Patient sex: M
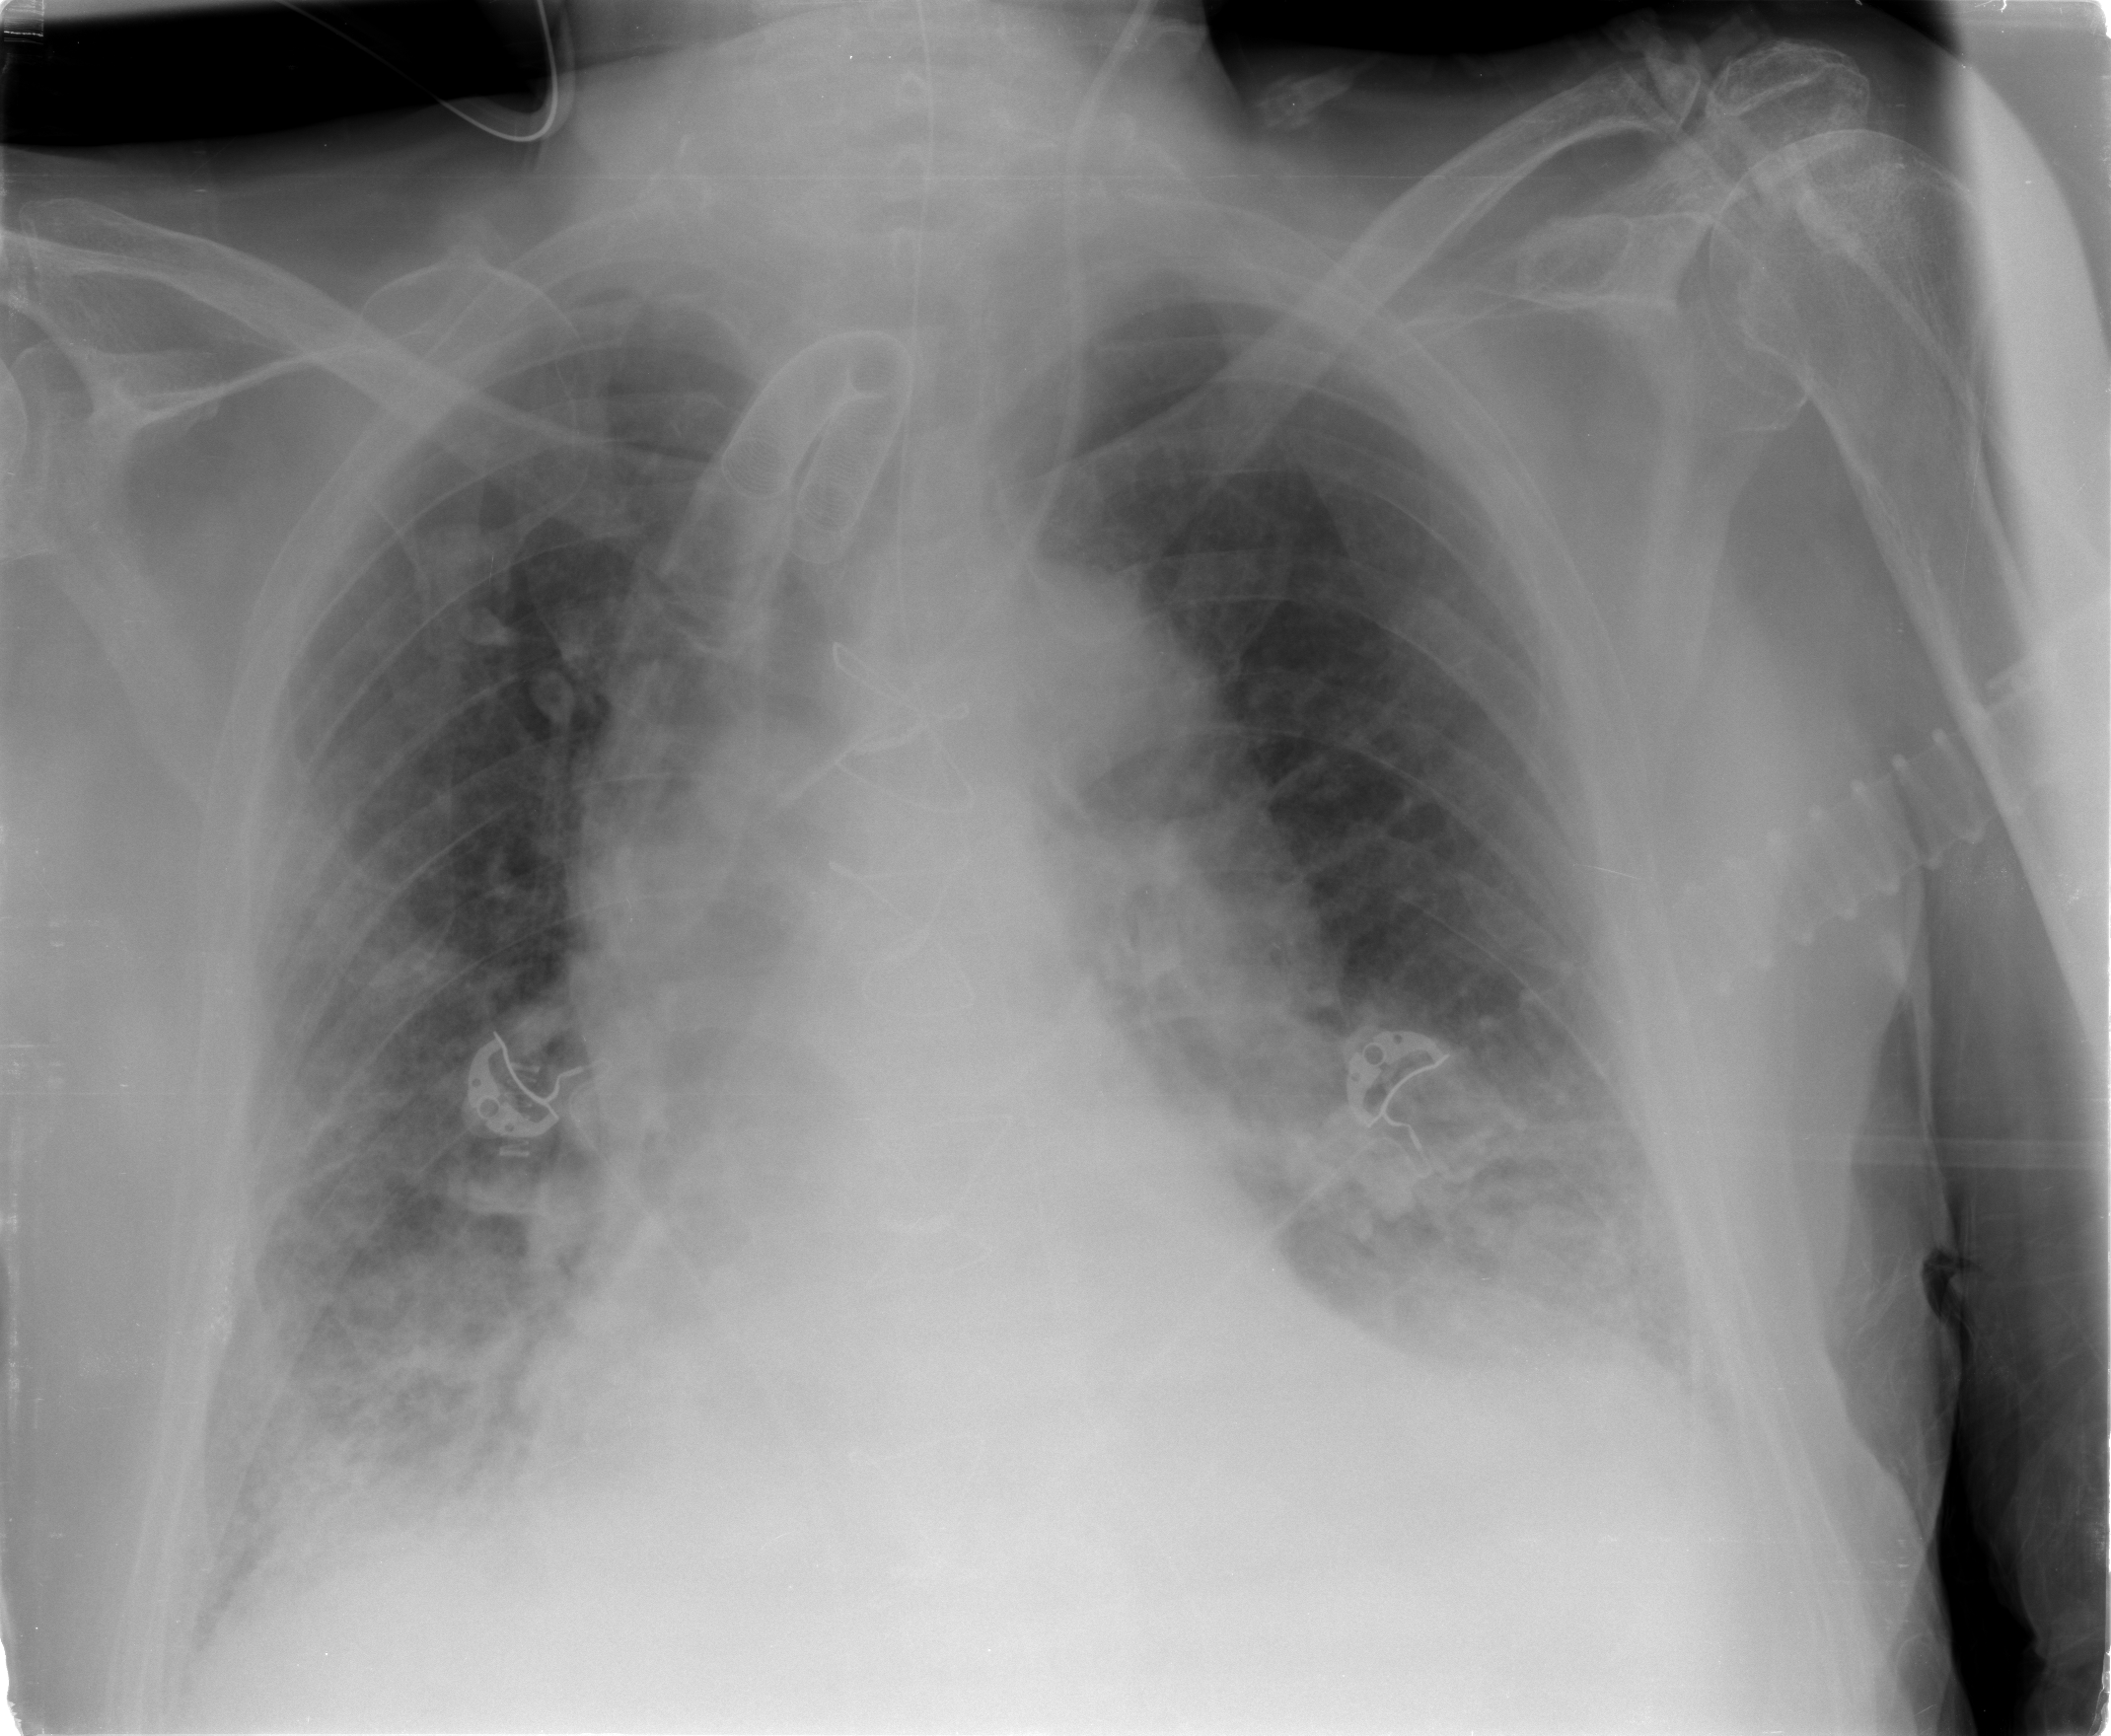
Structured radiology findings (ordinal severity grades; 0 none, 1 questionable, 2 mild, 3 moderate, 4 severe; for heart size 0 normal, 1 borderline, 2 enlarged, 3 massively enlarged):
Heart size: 2
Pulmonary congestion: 2
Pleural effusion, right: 3
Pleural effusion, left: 2
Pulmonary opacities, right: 2
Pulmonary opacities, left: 2
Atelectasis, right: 3
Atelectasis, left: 3